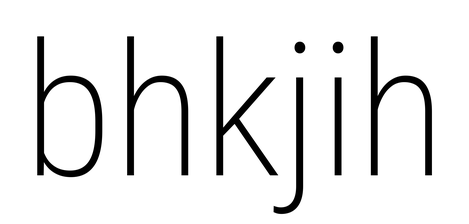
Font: Roboto_Condensed_ExtraLight